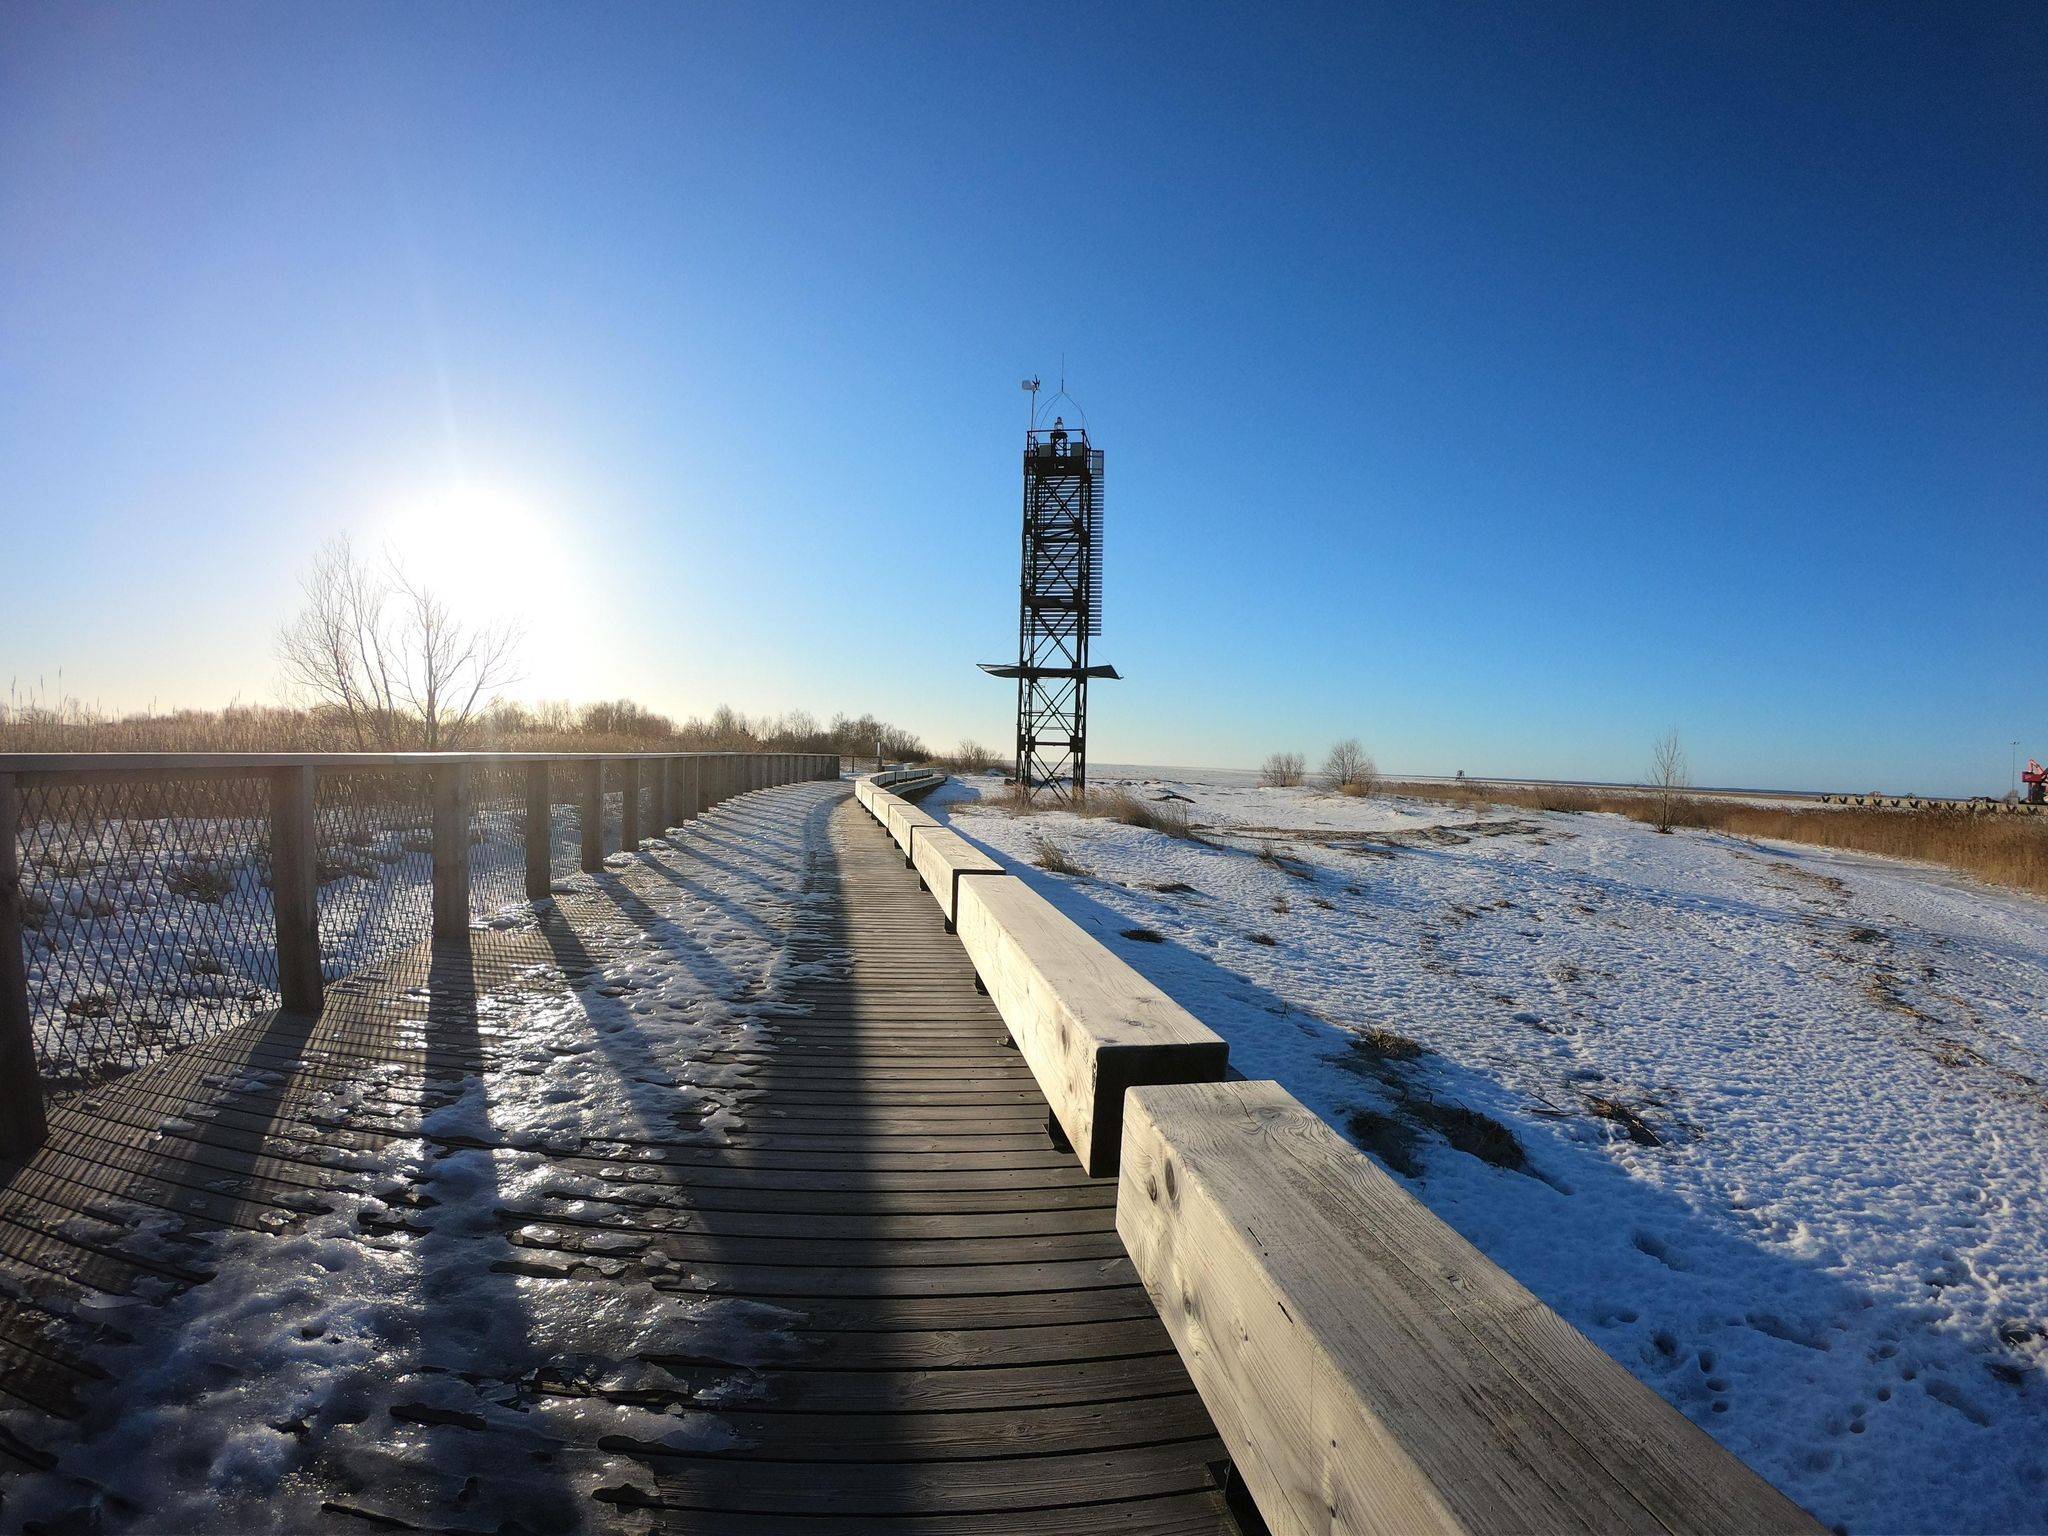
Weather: snowy
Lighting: day
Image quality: good
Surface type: walking surface
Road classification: cycleway, footway, path
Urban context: suburban or peri-urban
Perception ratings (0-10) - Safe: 7.59, Lively: 1.93, Beautiful: 8.46, Boring: 6.61, Depressing: 6.17, Wealthy: 4.57